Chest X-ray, AP view. Patient: 52 years old, sex M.
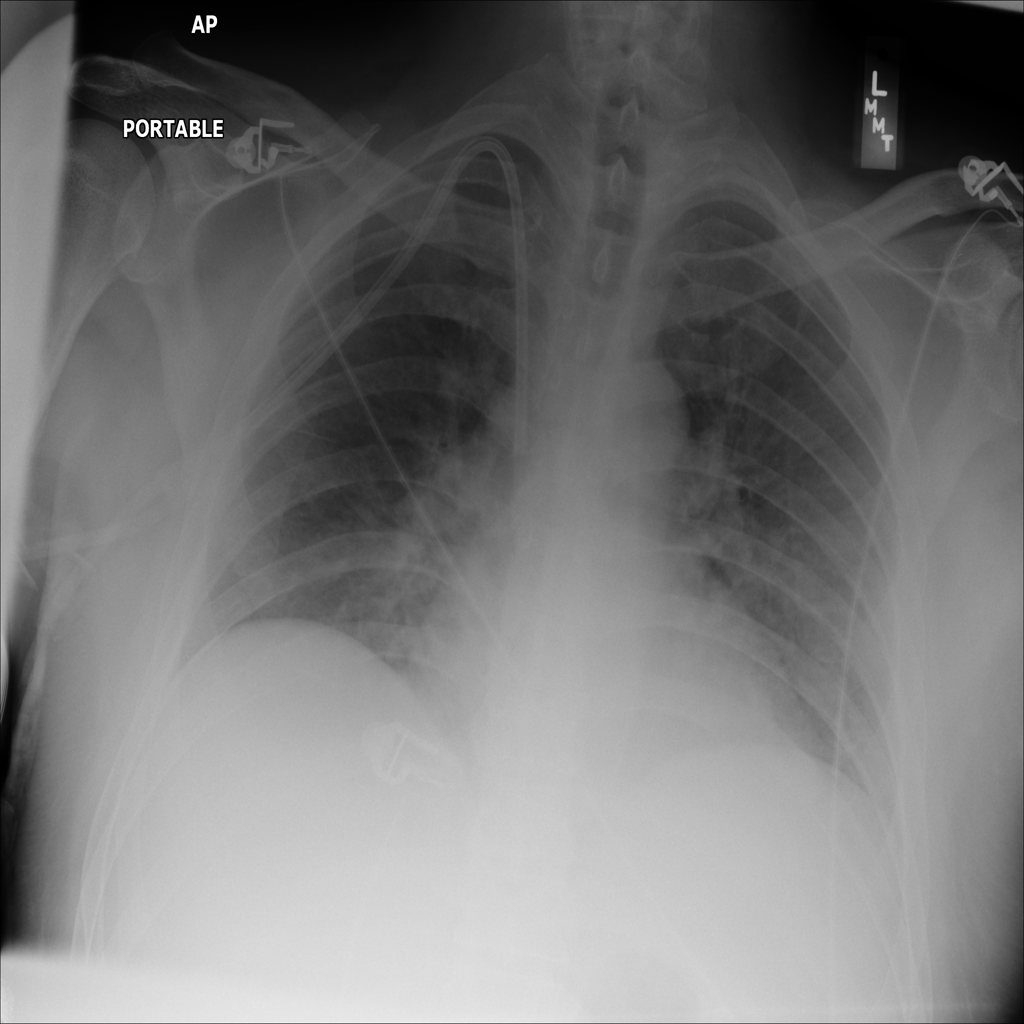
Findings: Infiltration